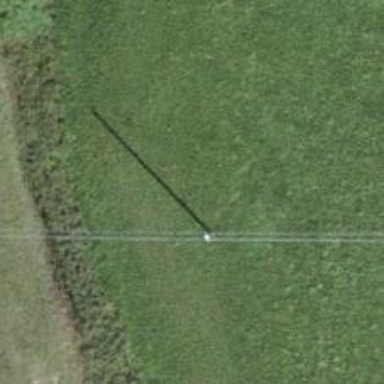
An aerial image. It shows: Power line is depicted.